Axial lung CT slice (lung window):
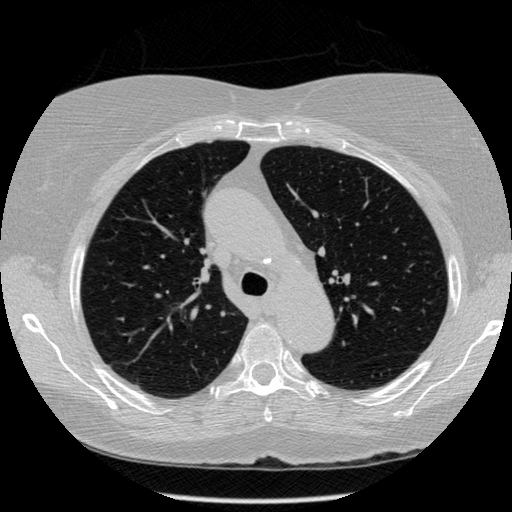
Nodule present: no